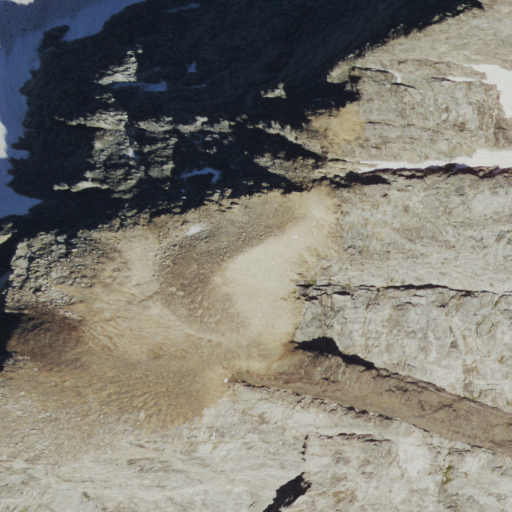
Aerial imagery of mountain in Wyoming named Mount Moran containing barren land, grassland, and snow